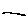
Label: line